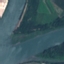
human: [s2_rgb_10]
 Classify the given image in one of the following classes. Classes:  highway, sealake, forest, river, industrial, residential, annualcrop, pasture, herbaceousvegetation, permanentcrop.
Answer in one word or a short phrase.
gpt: River